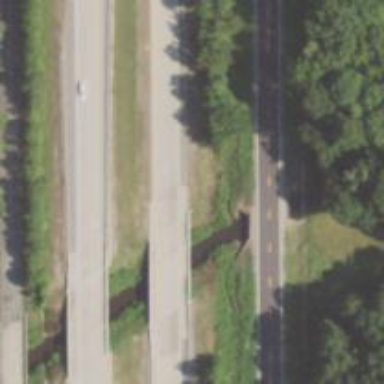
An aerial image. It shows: Beam bridge on motorway.